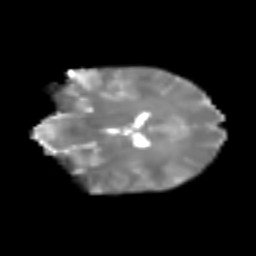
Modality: T2w
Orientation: coronal
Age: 23
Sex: male
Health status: healthy